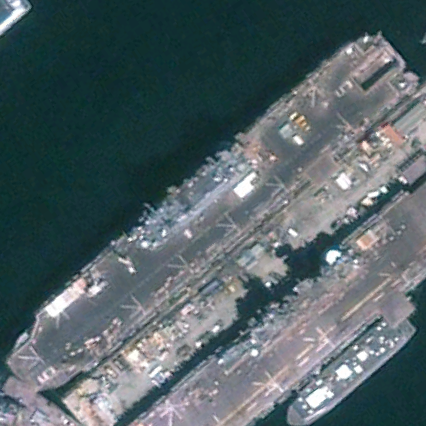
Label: assault